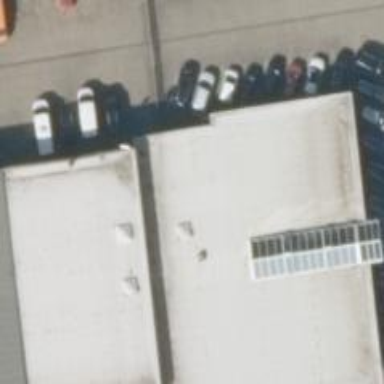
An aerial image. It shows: Car repair shop located in building.